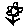
Label: flower